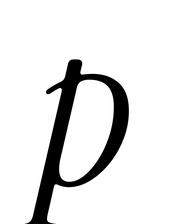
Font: InstrumentSerif-Italic